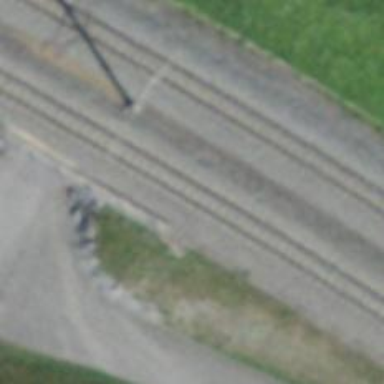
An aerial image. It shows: Narrow-gauge railway track with electrified contact line. The railway has one track.